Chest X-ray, PA view. Patient: 45 years old, sex M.
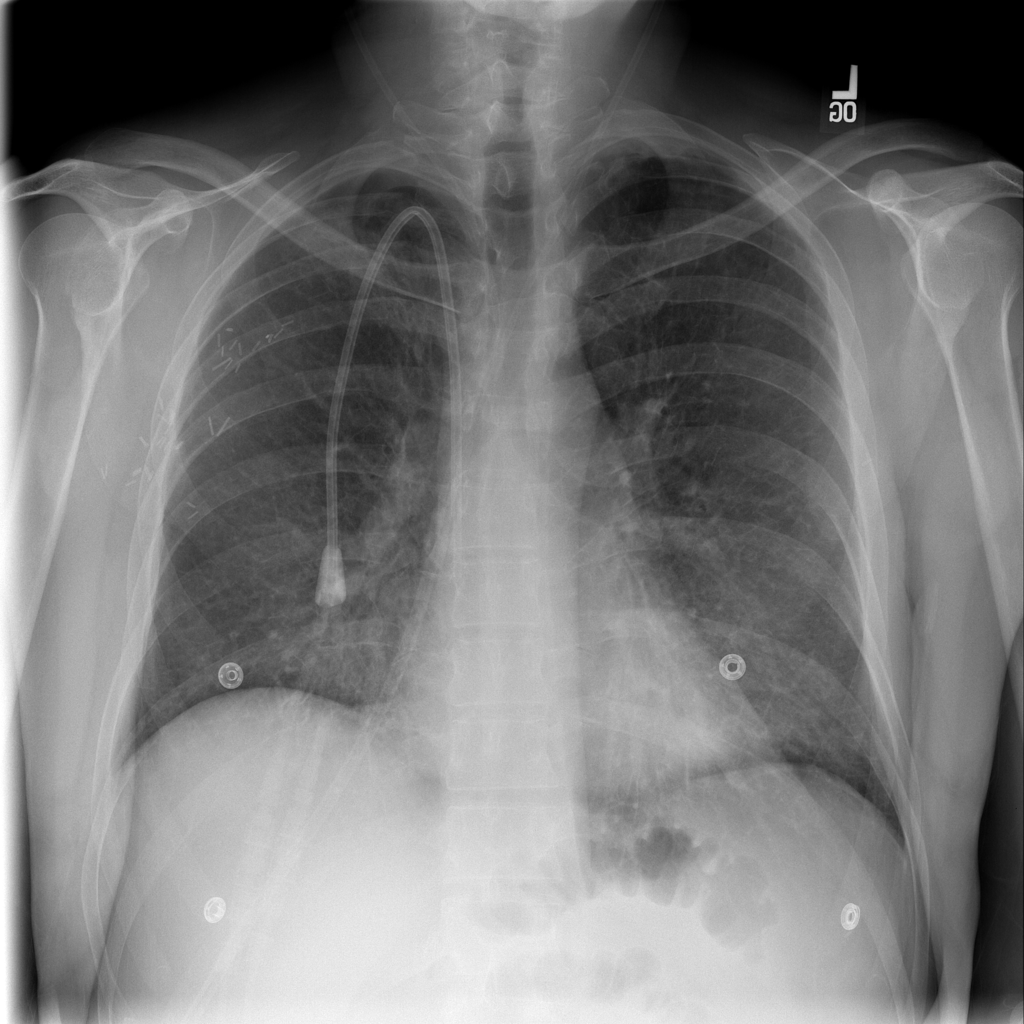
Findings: Infiltration